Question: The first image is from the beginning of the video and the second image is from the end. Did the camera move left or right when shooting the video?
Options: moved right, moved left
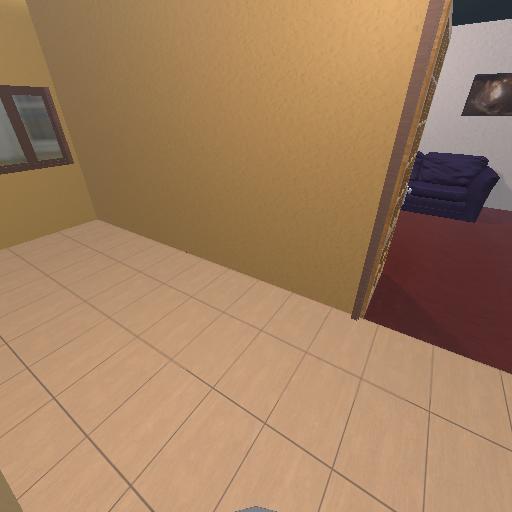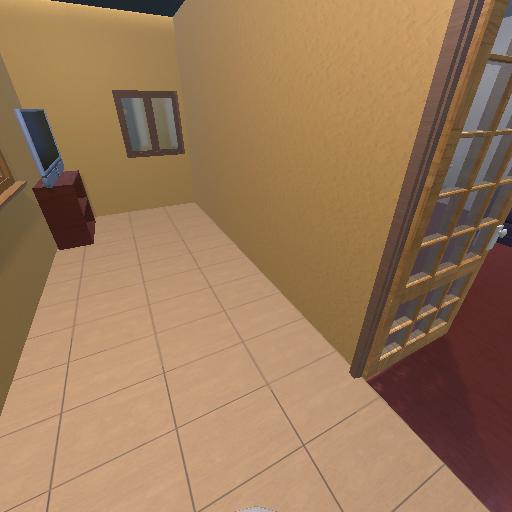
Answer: moved right